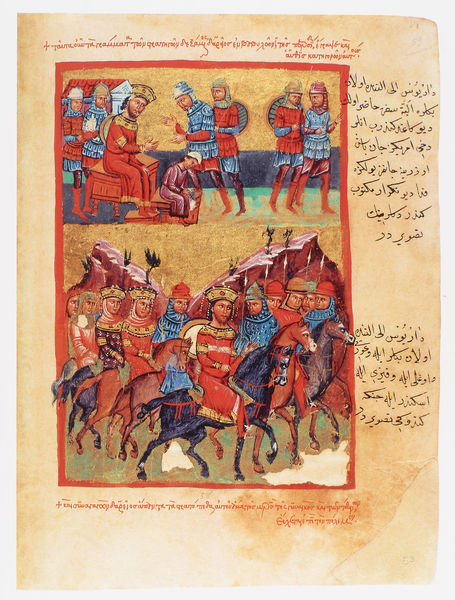
Titel: Der griechische Alexanderroman
Institution: Venedig, Hellenic Institute Codex Gr. 5
Schlagwörter: baum, berg, blau, felsen, landschaft, sitzen, bunt, schwarz, haus, rot, alt, bild, gold, krone, pferd, pferde, reiter, umrandung, hufe, reiten, ritt, schrift, berge, farben, gebirge, könig, soldaten, thron, schild, buch, druck, seite, helm, ritter, rüstung, buchseite, helme, arabisch, brustpanzer, harnisch, mittelalter, krieger, kreuzzug, königin, speer, speere, perde, buchmalerei